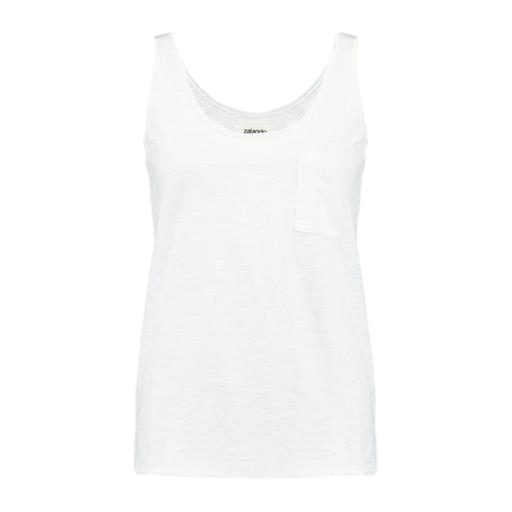
white boyfriend pocket tank, white pocket tank, white scoop-neck tank, white background